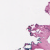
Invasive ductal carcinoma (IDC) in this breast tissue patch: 0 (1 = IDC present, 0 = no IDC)